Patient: sex F, age 64
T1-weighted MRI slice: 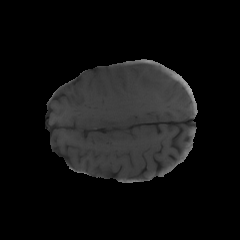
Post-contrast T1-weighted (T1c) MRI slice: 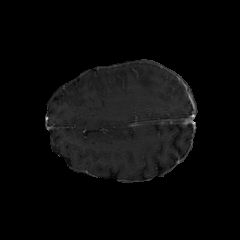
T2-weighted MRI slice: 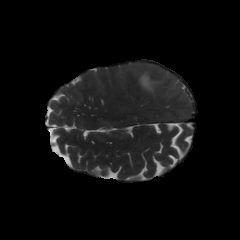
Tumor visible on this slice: yes
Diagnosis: Glioblastoma, IDH-wildtype
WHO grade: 4